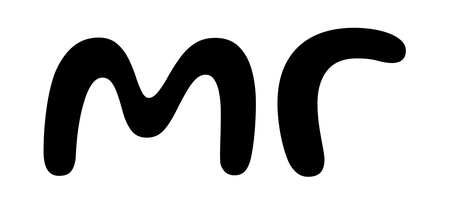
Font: Gluten_Regular